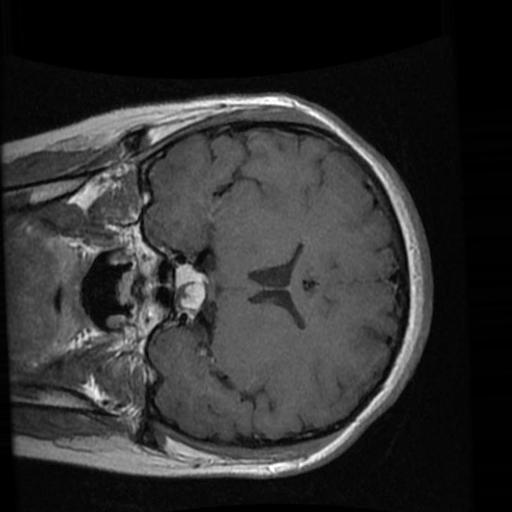
Label: brain_tumor